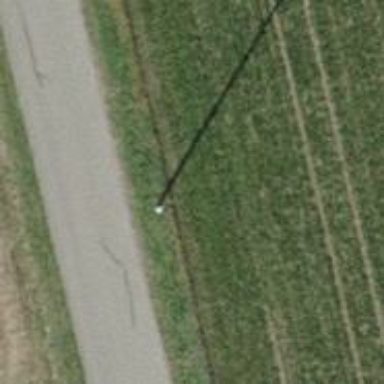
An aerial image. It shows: Straight power pole managing the electricity lines.